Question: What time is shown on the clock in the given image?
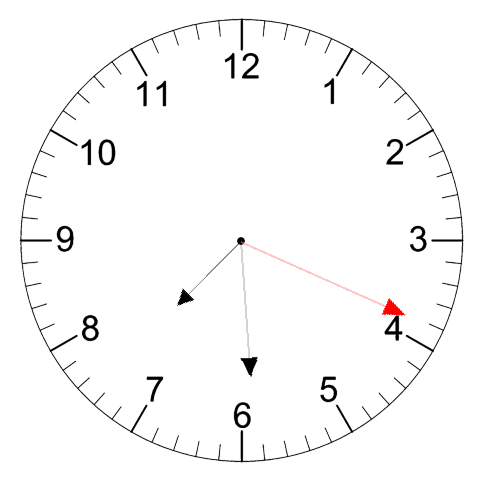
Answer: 07:29:19